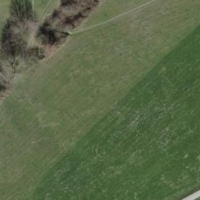
EUNIS habitat code: 24
Species observed at this site:
Prunus spinosa